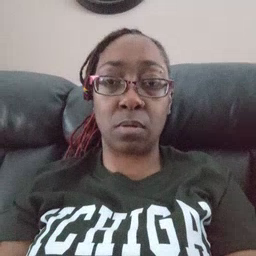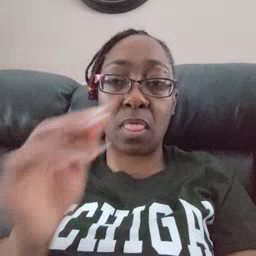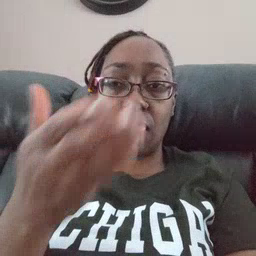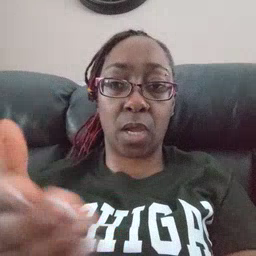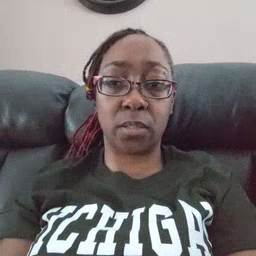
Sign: there